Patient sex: F
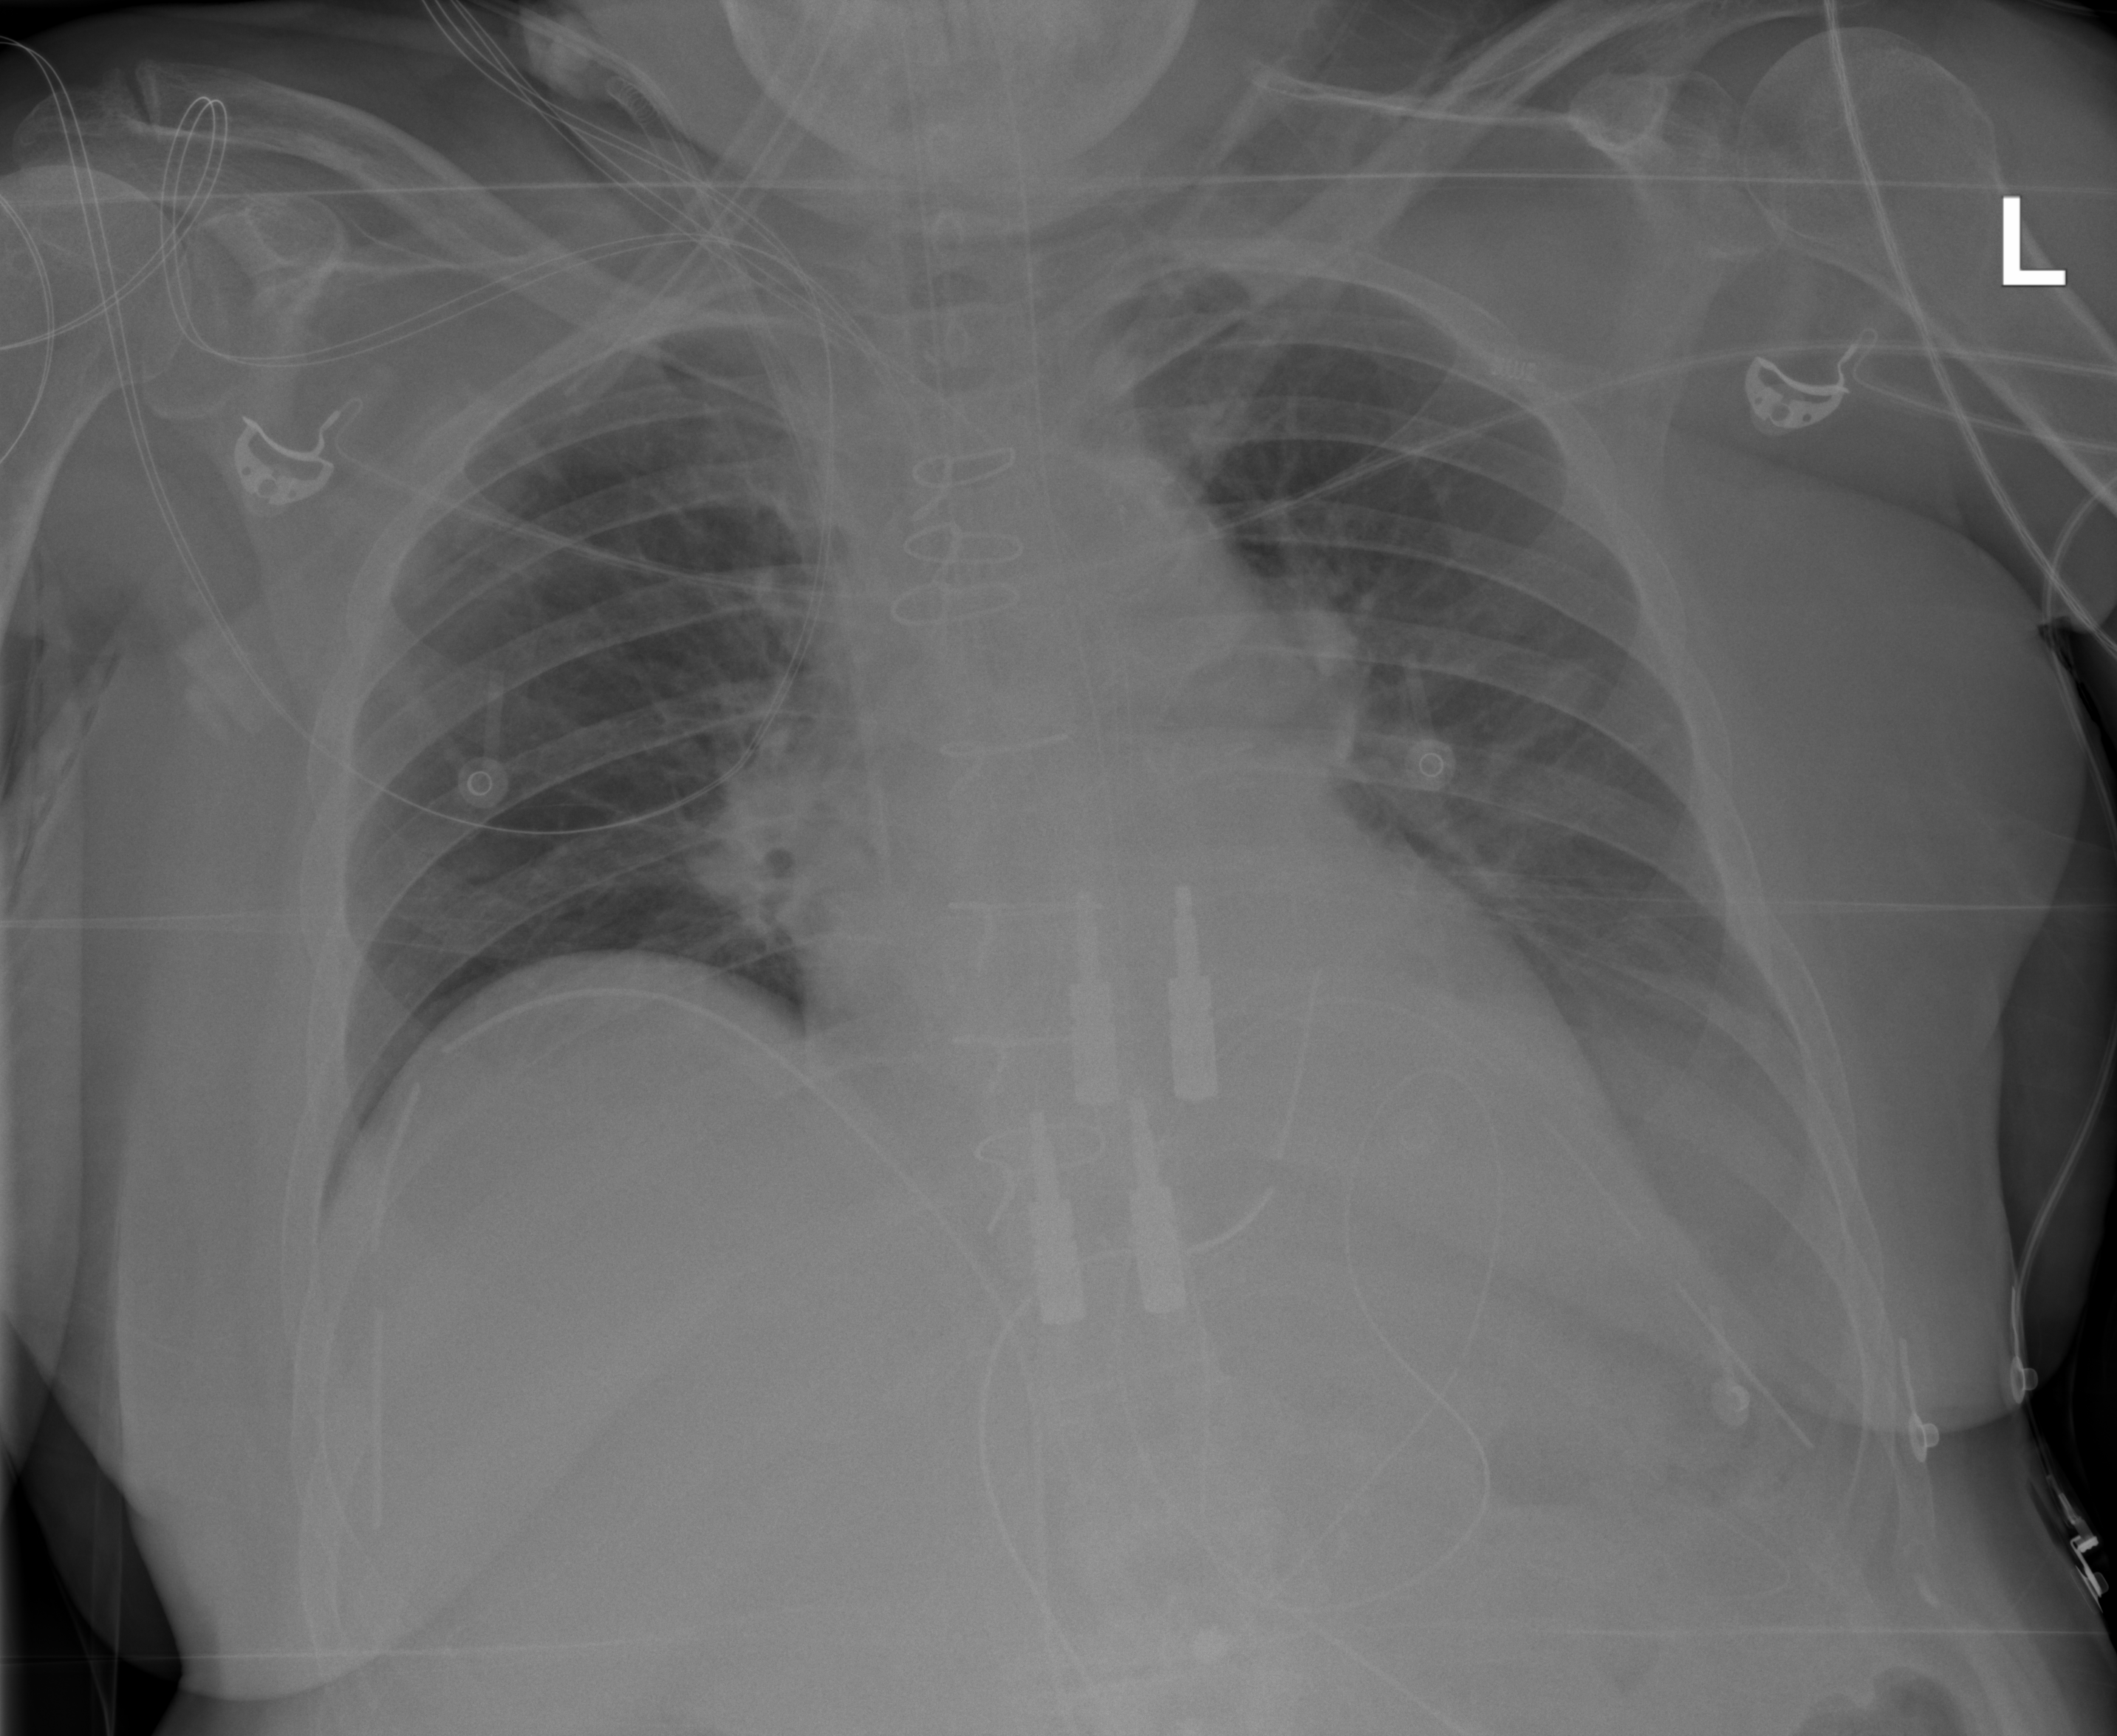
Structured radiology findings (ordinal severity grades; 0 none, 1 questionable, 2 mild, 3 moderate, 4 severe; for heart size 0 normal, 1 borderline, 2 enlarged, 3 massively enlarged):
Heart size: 1
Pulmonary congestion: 2
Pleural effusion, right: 0
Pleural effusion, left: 2
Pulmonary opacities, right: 0
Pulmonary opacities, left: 0
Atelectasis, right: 0
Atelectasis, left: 2